Field crop: maize
Growth stage: 2
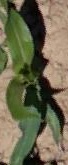
Species: maize